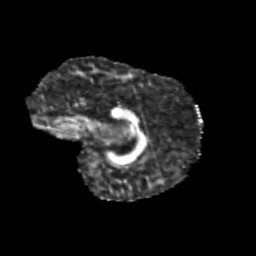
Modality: FA
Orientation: sagittal
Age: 12
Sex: female
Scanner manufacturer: siemens
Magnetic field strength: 3 T
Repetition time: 3.8 s
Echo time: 0.07 s